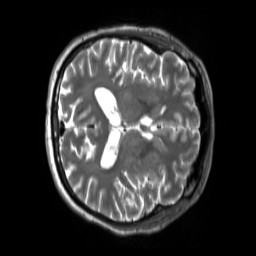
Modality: T2w
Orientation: axial
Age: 56
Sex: male
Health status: ill
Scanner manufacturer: siemens
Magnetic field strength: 3 T
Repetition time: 2.8 s
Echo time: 0.326 s